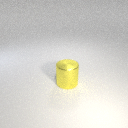
large yellow metal cylinder